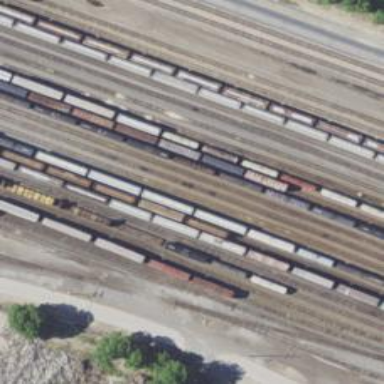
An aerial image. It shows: Railway yard in service.